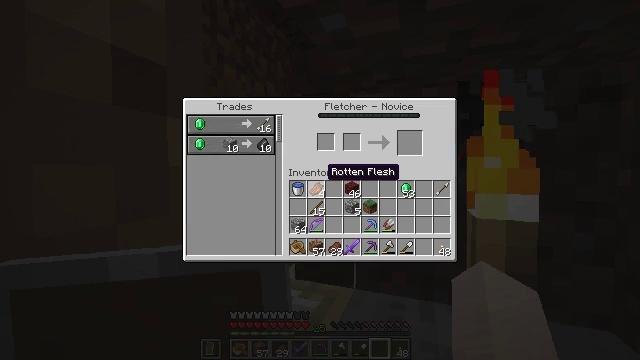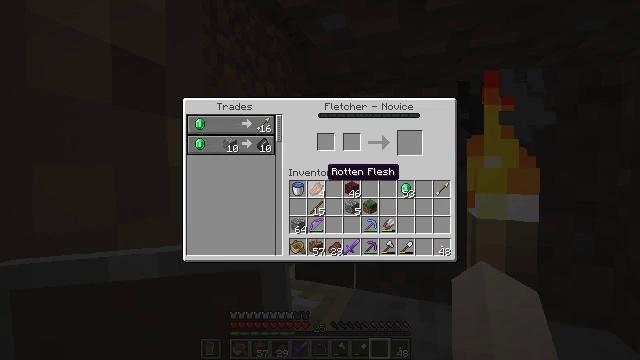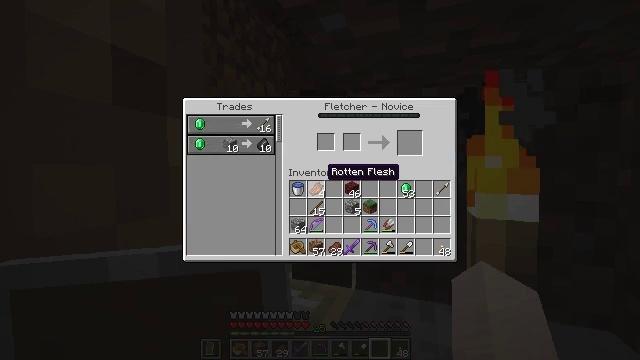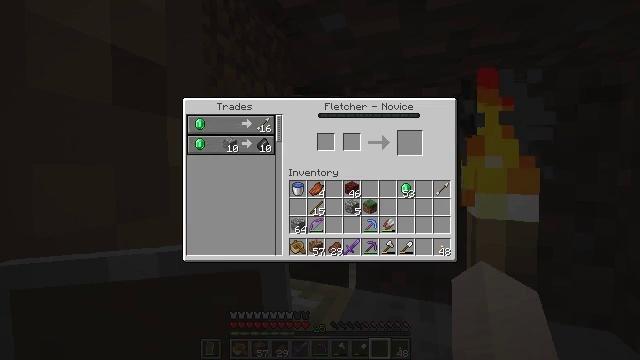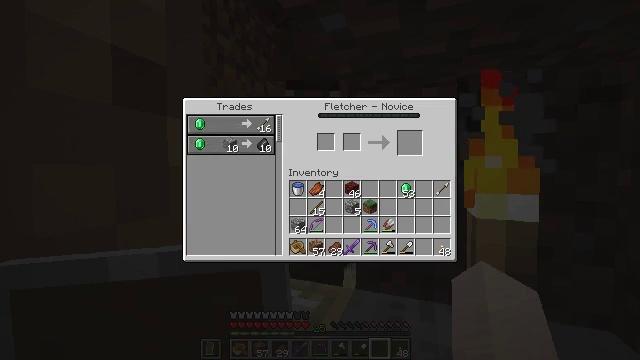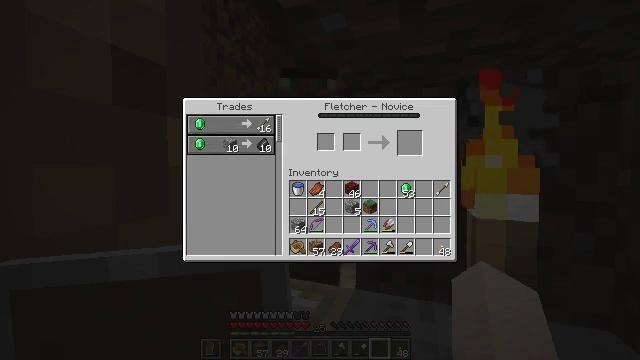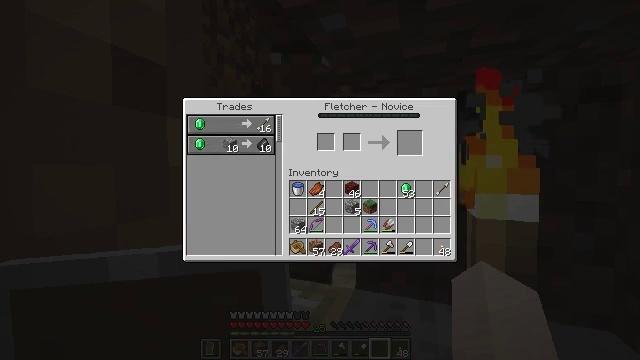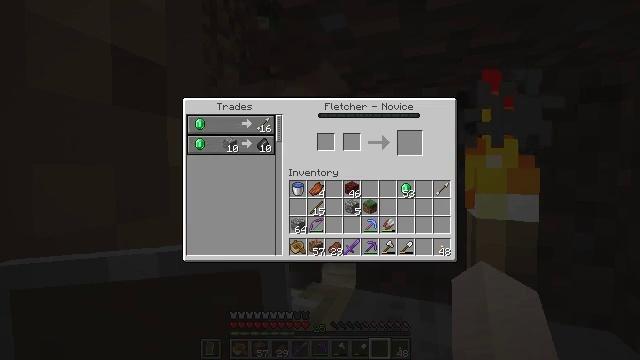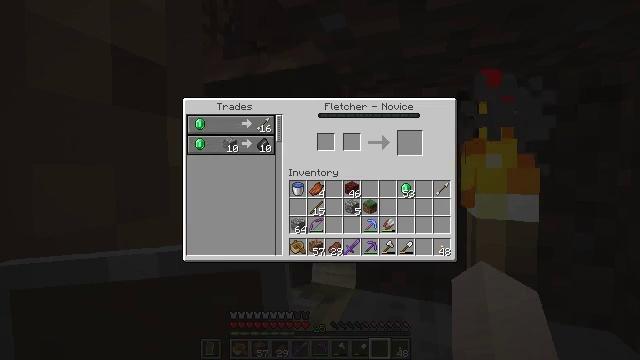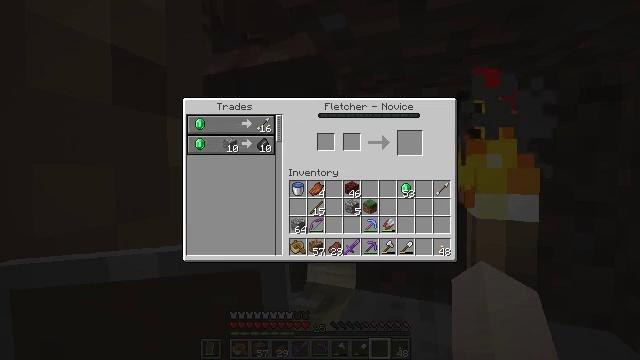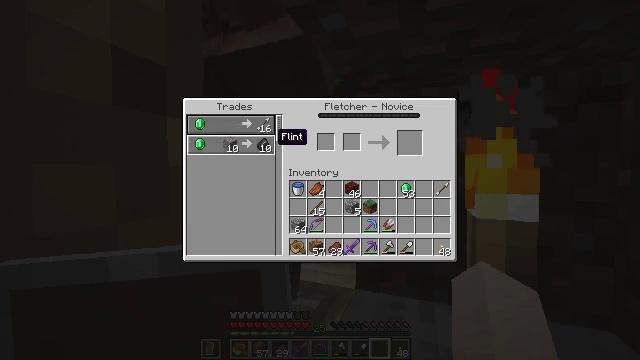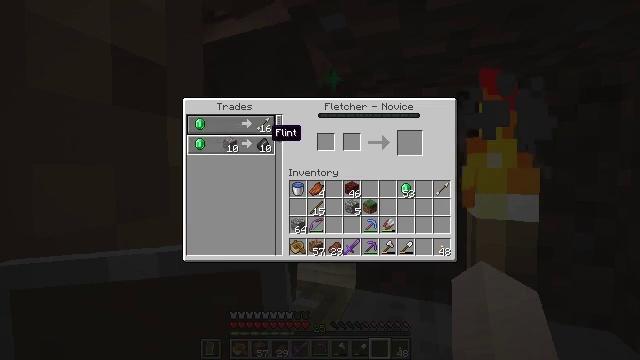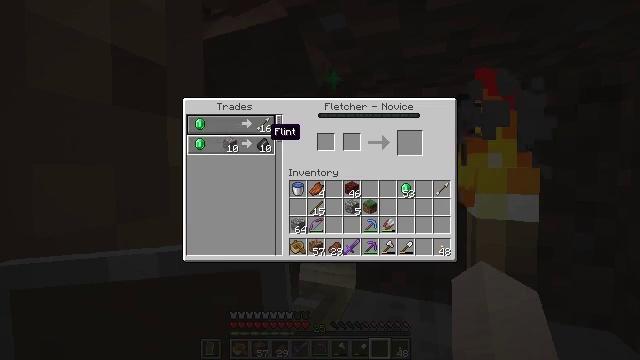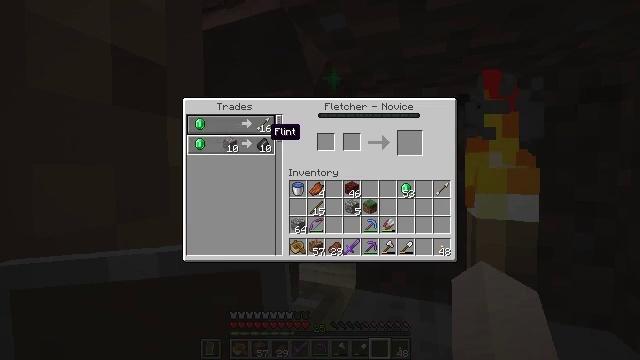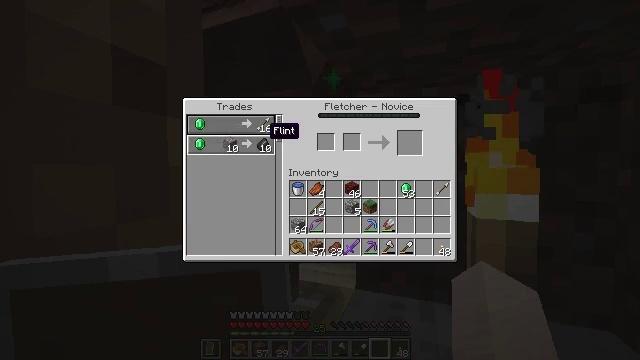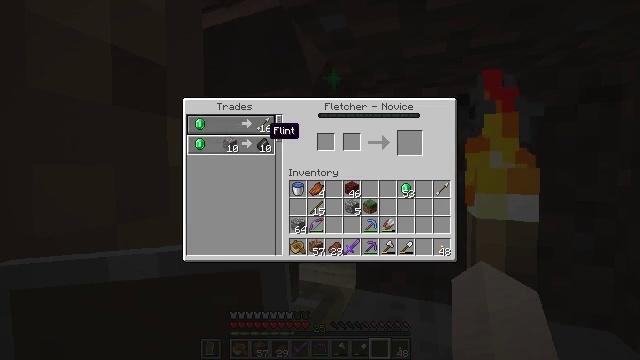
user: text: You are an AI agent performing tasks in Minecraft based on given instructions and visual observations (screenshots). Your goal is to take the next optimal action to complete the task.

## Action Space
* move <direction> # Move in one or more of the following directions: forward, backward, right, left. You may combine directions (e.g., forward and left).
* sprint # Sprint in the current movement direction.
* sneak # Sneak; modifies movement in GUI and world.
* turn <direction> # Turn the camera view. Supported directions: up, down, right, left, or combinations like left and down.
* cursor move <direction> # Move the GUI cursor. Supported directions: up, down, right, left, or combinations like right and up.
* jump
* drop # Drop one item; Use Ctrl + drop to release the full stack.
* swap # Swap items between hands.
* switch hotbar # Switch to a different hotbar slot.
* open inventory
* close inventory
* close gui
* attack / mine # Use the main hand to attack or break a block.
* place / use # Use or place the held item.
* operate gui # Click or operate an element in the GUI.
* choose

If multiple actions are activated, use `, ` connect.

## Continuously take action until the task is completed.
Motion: motion action
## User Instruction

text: Break and collect the fletching table.
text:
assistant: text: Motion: no_op
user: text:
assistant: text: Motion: no_op
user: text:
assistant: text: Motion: no_op
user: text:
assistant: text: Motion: no_op
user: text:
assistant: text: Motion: no_op
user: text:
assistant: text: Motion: no_op
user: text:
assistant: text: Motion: no_op
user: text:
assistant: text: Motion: turn left
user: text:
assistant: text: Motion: turn left
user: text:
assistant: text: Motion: turn left
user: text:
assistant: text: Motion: no_op
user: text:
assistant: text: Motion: no_op
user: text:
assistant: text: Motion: no_op
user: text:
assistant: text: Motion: no_op
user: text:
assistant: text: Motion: no_op
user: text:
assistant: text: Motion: no_op
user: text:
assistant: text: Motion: no_op
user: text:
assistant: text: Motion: no_op
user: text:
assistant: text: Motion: no_op
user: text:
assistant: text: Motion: no_op
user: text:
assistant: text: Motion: no_op
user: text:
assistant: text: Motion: no_op
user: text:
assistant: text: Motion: no_op
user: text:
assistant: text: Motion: no_op
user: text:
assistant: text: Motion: no_op
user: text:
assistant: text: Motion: no_op
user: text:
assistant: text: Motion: no_op
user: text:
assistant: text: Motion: no_op
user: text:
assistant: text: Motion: no_op
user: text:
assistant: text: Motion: no_op